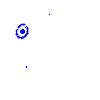
Particle: electron